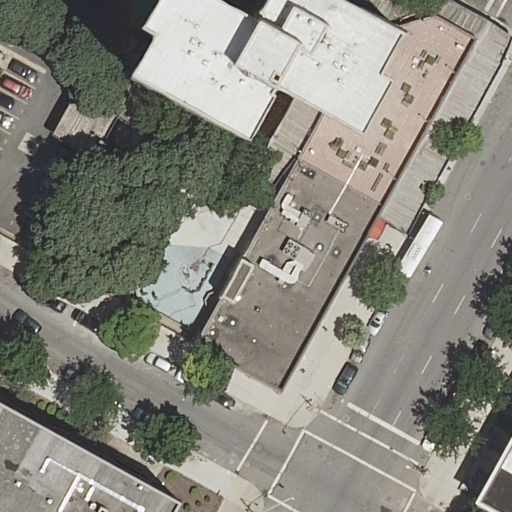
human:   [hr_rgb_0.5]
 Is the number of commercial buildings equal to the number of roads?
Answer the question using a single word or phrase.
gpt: no

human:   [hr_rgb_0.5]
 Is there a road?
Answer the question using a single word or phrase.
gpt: yes

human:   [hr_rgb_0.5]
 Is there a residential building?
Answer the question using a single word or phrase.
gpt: yes

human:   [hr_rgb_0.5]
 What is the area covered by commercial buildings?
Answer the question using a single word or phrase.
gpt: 0m2

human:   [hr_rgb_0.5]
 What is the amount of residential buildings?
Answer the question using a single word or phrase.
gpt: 4

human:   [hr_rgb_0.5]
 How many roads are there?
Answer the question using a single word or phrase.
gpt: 4

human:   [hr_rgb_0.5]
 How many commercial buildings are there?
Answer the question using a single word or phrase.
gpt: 0

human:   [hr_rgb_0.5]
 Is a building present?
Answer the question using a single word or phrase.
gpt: yes

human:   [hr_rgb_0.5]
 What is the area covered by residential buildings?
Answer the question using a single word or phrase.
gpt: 2719m2

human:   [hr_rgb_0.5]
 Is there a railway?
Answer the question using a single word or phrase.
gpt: no

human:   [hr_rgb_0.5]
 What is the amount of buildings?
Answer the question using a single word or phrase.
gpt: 4

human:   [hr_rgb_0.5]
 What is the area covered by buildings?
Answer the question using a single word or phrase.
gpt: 2719m2

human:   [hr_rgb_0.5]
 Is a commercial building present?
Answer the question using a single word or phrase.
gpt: no

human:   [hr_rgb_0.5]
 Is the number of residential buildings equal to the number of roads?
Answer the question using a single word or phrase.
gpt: yes

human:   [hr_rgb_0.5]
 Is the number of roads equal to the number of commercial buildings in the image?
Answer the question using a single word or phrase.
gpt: no

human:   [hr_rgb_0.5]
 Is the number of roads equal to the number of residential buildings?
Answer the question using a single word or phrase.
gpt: yes

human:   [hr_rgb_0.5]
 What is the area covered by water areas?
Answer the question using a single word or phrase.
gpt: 0m2

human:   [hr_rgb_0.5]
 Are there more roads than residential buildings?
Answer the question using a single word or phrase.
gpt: no

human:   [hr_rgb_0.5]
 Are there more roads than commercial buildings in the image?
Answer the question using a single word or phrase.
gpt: yes

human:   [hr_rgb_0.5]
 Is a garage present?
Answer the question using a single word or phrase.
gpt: no

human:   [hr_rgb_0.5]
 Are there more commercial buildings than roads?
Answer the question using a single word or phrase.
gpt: no

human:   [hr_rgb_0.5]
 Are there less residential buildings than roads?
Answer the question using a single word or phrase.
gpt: no

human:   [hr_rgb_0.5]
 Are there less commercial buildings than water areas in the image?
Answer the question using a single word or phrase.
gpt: no

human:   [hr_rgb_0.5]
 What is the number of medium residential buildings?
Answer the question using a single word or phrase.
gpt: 1

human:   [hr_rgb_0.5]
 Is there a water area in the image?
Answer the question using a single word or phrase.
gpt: no

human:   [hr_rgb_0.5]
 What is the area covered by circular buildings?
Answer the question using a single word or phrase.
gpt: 0m2

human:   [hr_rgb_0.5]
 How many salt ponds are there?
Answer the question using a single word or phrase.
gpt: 0

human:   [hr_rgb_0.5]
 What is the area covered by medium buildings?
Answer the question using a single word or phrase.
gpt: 232m2

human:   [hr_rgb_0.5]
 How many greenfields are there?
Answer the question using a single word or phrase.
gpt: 0

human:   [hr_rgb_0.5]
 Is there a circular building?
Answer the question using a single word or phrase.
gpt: no

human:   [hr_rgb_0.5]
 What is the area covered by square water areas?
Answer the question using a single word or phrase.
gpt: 0m2

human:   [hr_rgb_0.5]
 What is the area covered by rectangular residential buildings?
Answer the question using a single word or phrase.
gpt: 56m2